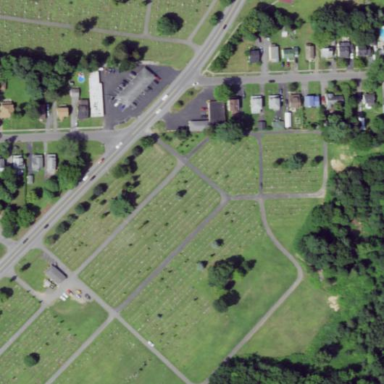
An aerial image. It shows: Cemetery.